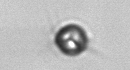
Label: Acanthoica_quattrospina